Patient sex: M
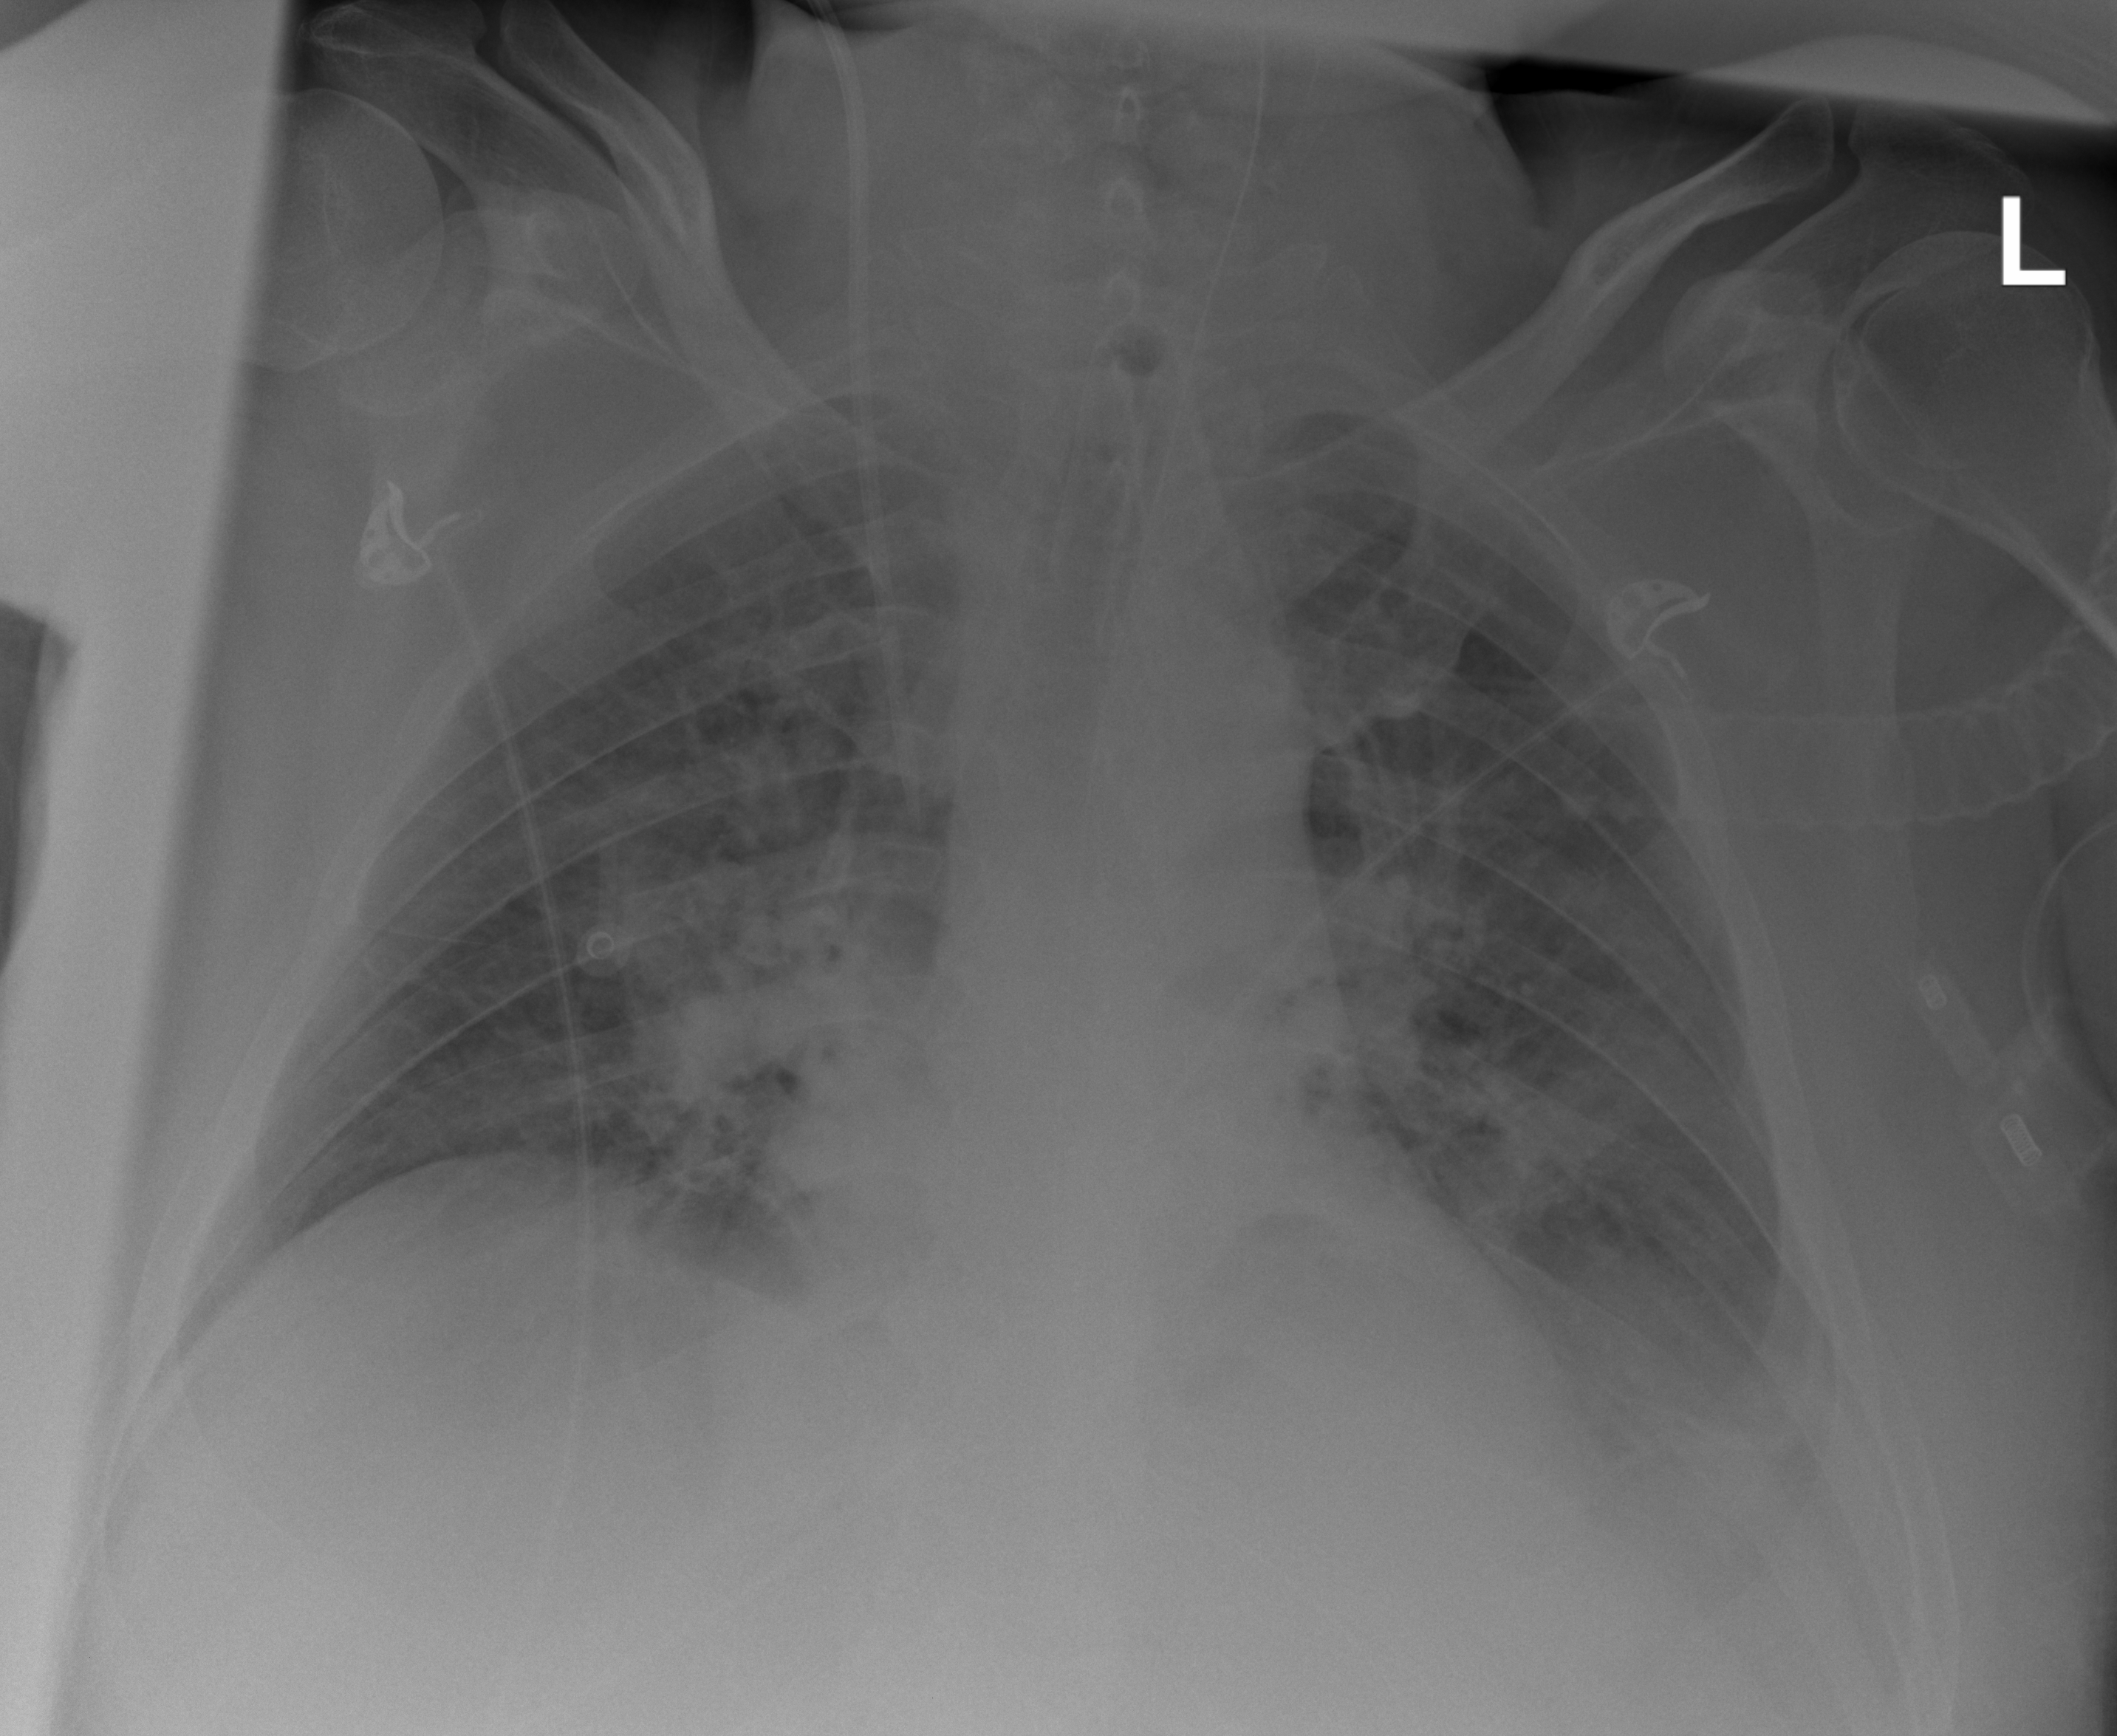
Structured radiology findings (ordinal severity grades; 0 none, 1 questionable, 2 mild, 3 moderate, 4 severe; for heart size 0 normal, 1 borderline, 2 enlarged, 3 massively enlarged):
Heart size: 2
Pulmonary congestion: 3
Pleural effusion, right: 1
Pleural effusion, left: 2
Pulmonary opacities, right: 2
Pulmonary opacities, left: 2
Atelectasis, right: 0
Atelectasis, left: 2